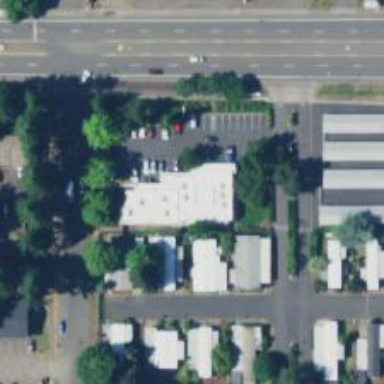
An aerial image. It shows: Veterinary facility.